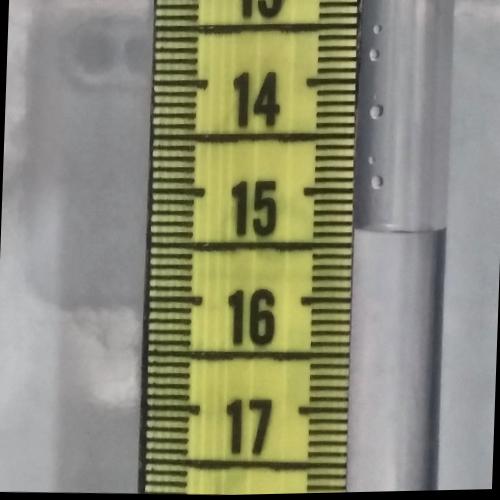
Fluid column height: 15.4 cm